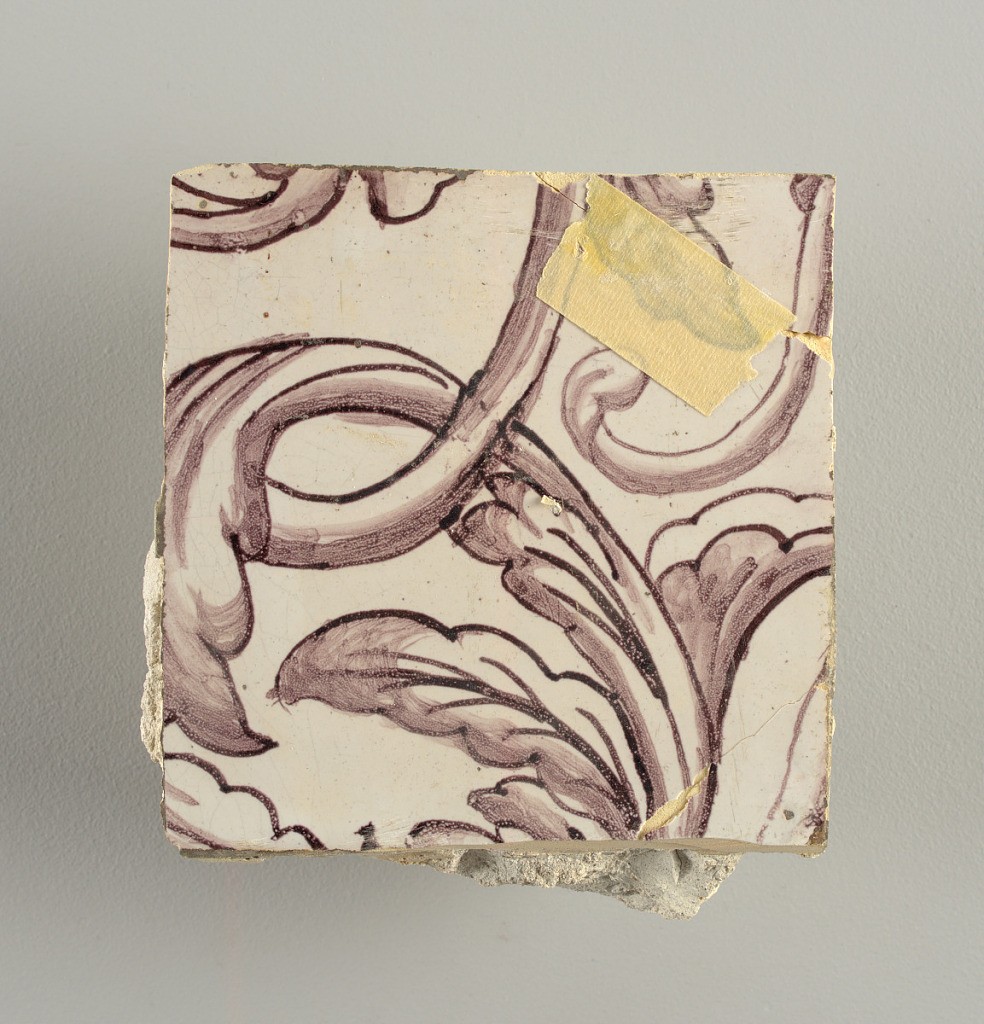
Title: Wall facing
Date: ca. 1725
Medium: Tin-glazed earthenware, underglaze
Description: Horizontal rectangle.  Thirty-seven tiles wide and twenty-one high with opening for door or window nineteen and one-half tiles high and twelve wide.  To left and right of opening, centered canopy above. Left, woman representing Hope, right, a sculputure urn.  Centered above opening, a mascaron.  Arabesque design of foliage.